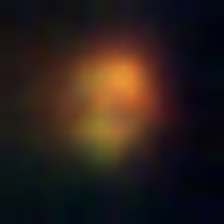
Taxon: NanoPlankton
Group: Other